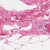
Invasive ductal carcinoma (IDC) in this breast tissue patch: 0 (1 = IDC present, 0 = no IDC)